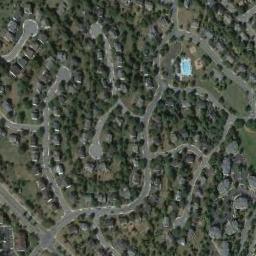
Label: dense_residential